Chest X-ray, PA view. Patient: 28 years old, sex M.
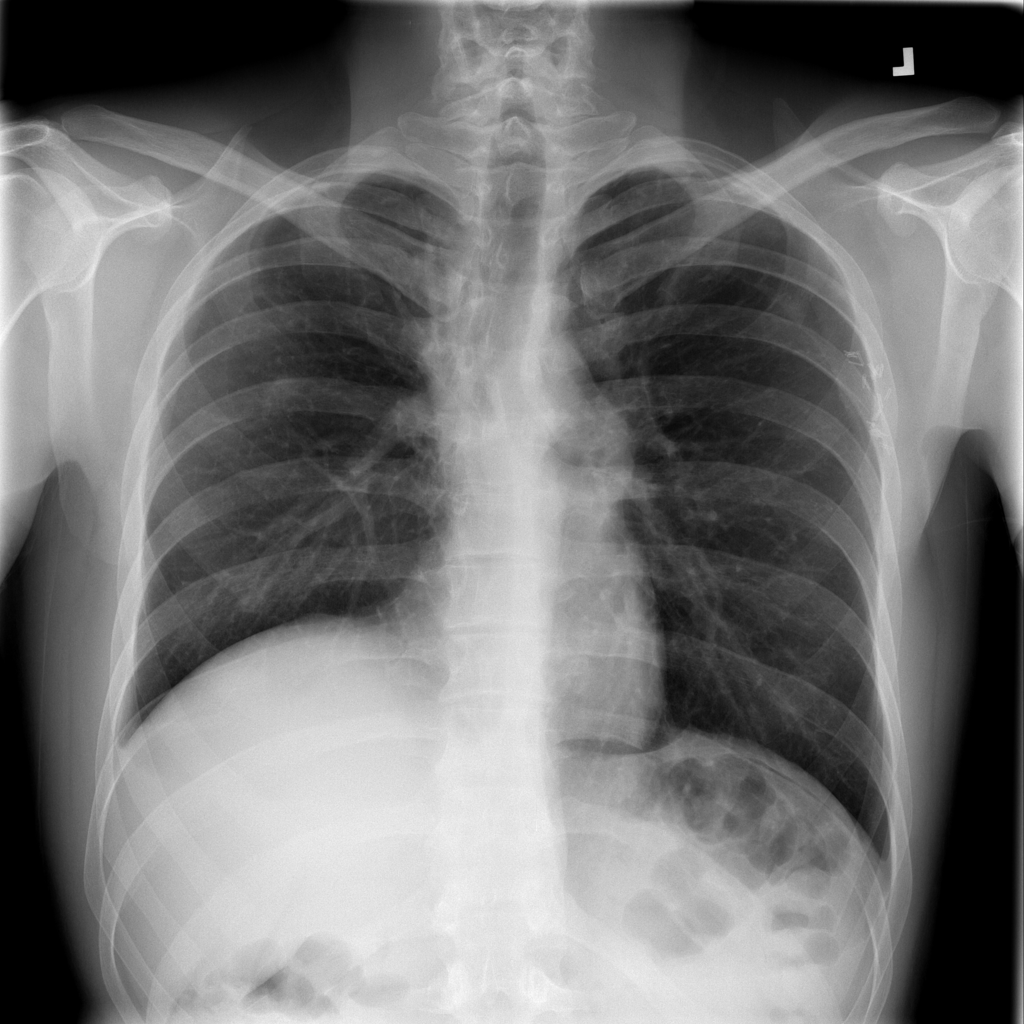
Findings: Infiltration